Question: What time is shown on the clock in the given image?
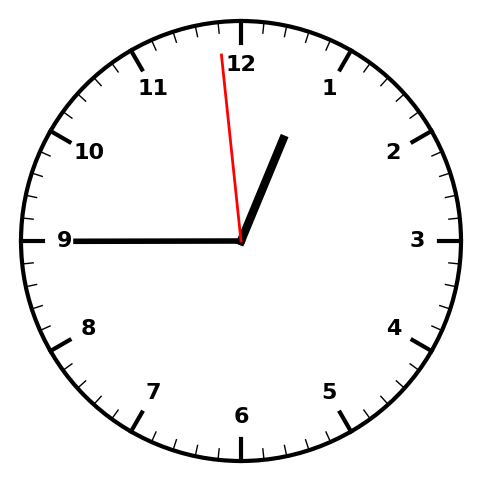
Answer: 12:44:59